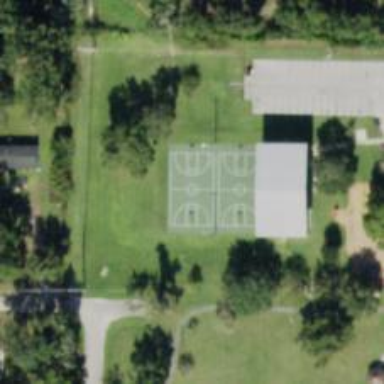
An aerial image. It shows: Basketball court on leisure land pitch.